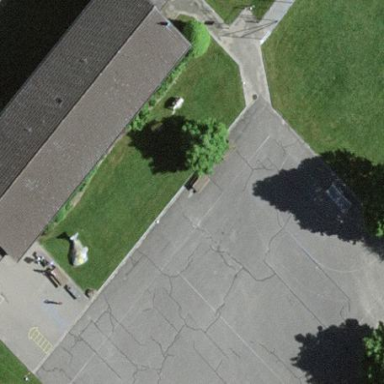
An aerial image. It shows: School building.